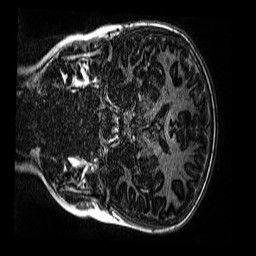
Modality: MP2RAGE
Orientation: coronal
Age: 10
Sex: male
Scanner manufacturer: siemens
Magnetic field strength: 3 T
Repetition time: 4 s
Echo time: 0.00299 s